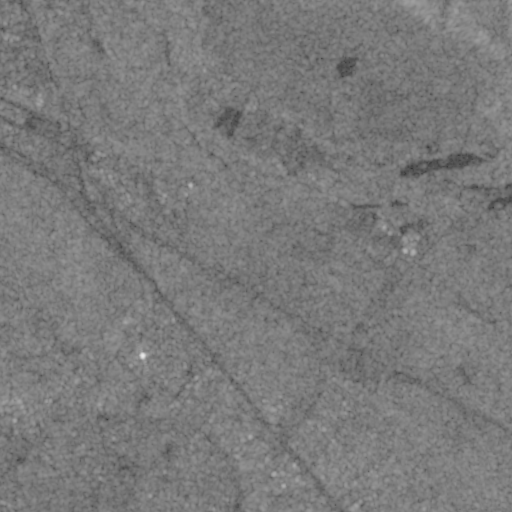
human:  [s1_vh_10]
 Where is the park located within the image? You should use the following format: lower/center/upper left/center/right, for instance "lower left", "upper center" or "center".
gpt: The park is located in the upper left of the image.
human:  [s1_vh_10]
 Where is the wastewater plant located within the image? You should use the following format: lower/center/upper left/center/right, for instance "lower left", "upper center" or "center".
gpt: The wastewater plant is located in the upper left of the image.
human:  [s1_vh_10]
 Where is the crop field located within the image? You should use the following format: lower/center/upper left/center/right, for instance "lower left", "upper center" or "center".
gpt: There is no crop field in the image.

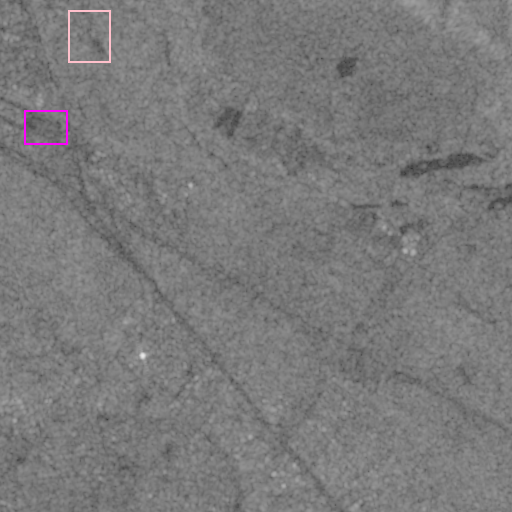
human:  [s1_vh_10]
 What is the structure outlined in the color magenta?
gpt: The structure outlined in magenta is a park.
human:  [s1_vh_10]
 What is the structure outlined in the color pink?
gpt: The structure outlined in pink is a wastewater plant.
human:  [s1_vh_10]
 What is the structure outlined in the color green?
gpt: There is no green outline.